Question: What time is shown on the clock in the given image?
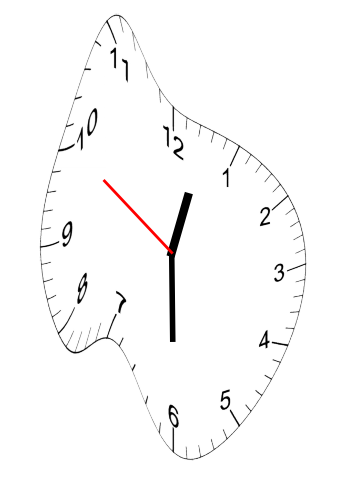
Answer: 12:29:50